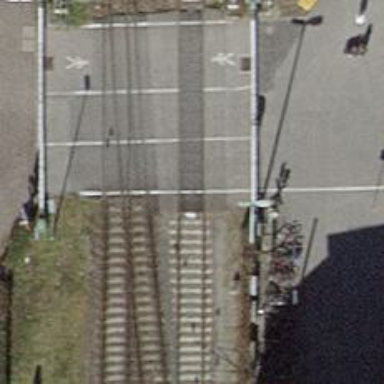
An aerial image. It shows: Level crossing with double half barrier.